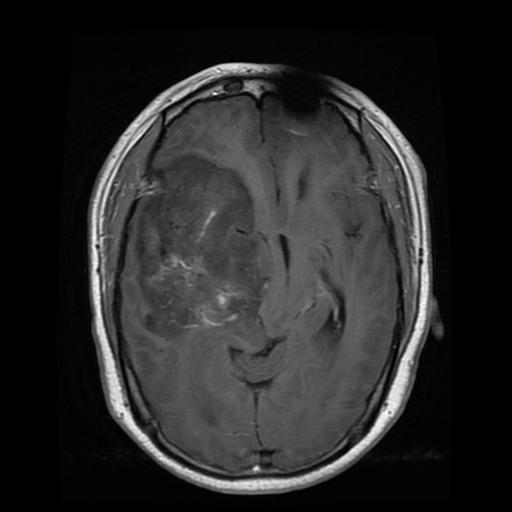
Label: glioma